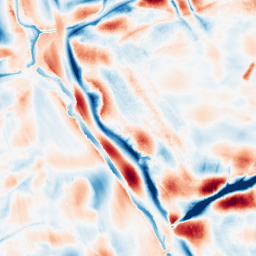
Category: wavelet
Decomposition family: wavelet_biorthogonal
Decomposition parameters: wavelet: bior3.5
level: 5
Upsampling method: lanczos
Upsampling parameters: scale: 2
Upsampling scale: 2